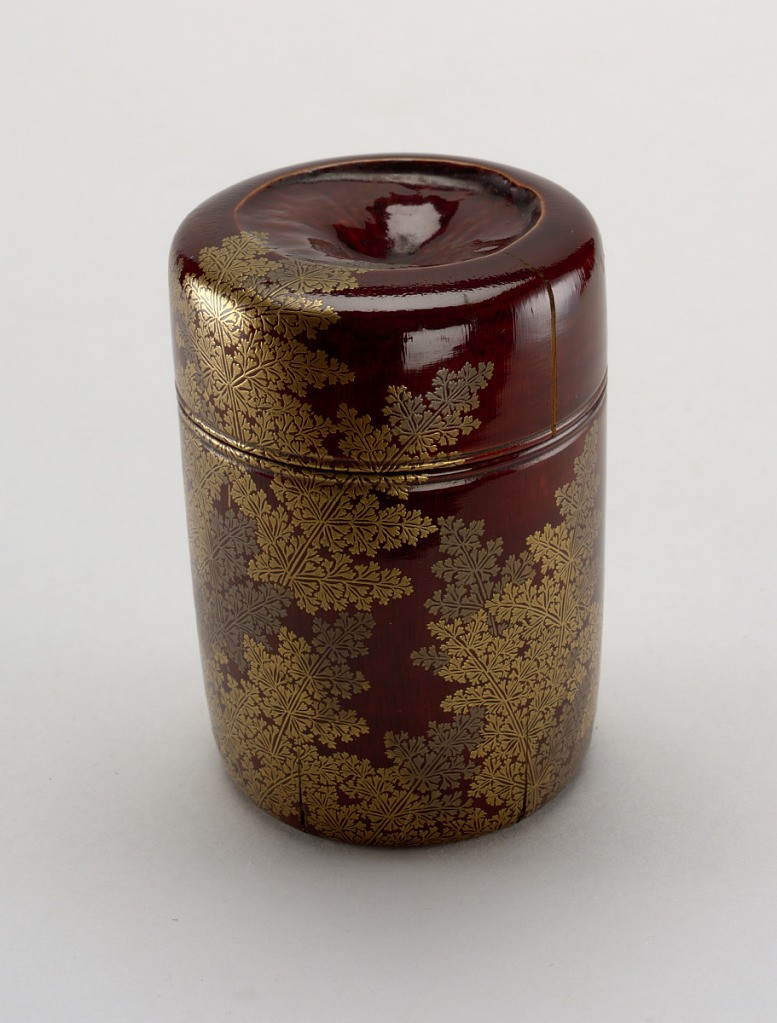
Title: Box and cover
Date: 19th century
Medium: lacquered wood
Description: Cylindrical box with cover, made of a segment of a bamboo stem. Ferns in gold 'hira-makiye' lacquer on ground of 'shunkei-nuri' (reddish-brown) lacquer. The depressions in top and underneath are due to formation of the node of the bamboo segment. The ferm is a symbol associated with Japanese New Year's ceremonies.